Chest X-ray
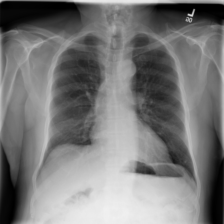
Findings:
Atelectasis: negative
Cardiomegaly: negative
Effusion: negative
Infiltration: negative
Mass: negative
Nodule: negative
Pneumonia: negative
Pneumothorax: negative
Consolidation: negative
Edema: negative
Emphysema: negative
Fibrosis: negative
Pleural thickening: negative
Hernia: negative